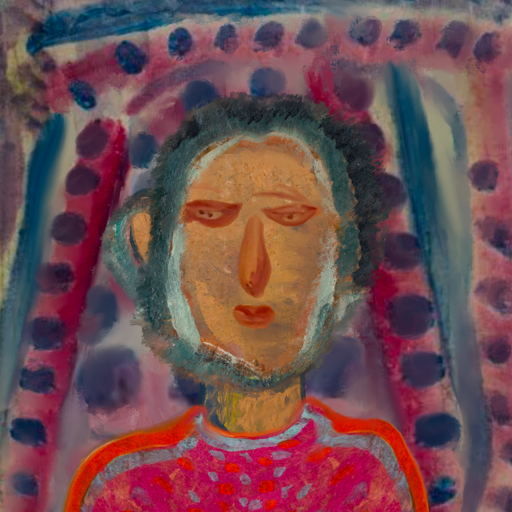
Background: HillGirl, Head And Neck Front: In_The_Sun, Face Front: Pious_Lady, Bust: Sisters, Hair Front: Boggyland, Head Accessory: Blank, Second Necklace: Blank, Necklace: Blank, Baby: Blank